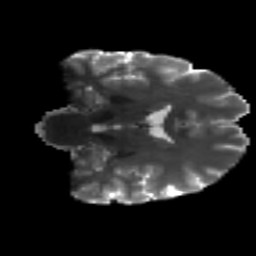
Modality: T2w
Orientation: coronal
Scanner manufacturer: siemens
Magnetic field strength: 3 T
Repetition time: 4.16 s
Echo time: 0.0806 s